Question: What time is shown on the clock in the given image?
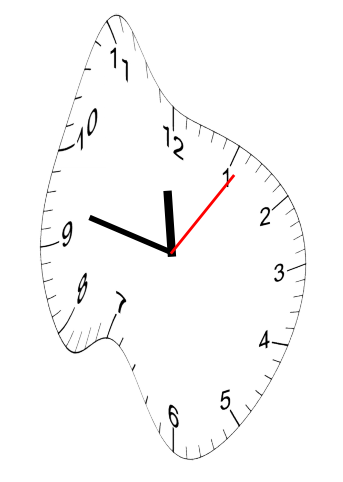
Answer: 11:47:06